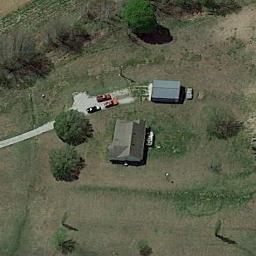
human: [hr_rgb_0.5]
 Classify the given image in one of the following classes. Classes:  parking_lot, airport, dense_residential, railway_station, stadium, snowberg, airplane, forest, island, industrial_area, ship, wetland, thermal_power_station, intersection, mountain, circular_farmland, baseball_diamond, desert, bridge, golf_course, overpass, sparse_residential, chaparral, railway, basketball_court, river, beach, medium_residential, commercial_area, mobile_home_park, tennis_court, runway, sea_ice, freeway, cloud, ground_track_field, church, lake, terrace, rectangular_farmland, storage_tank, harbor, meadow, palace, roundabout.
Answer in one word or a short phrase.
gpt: sparse_residential